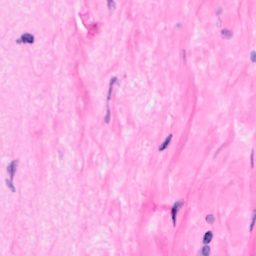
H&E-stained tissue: Breast